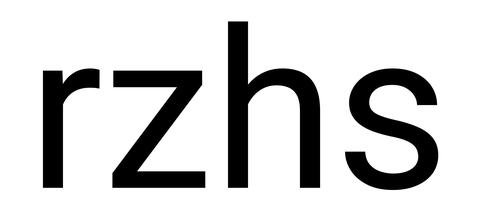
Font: Roboto_Regular